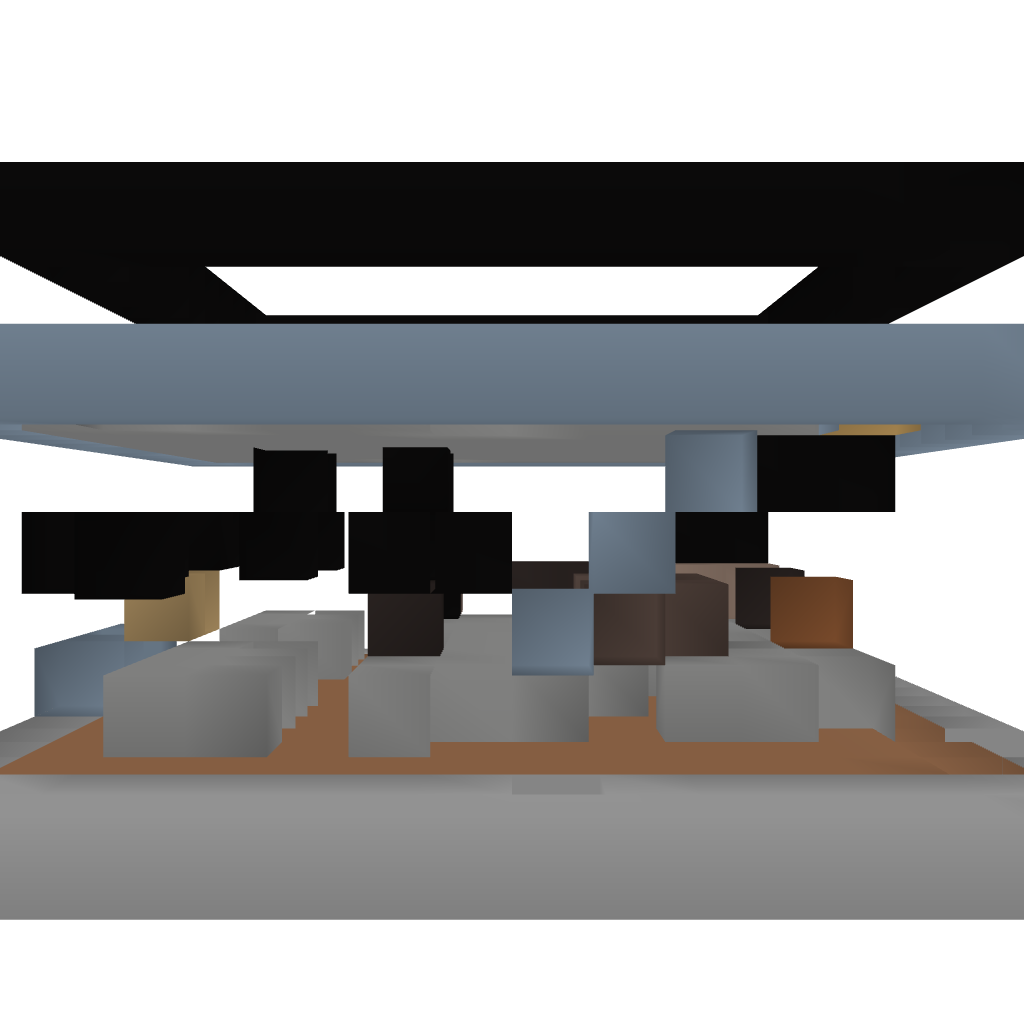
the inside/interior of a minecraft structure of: Safe fully equiped starter house